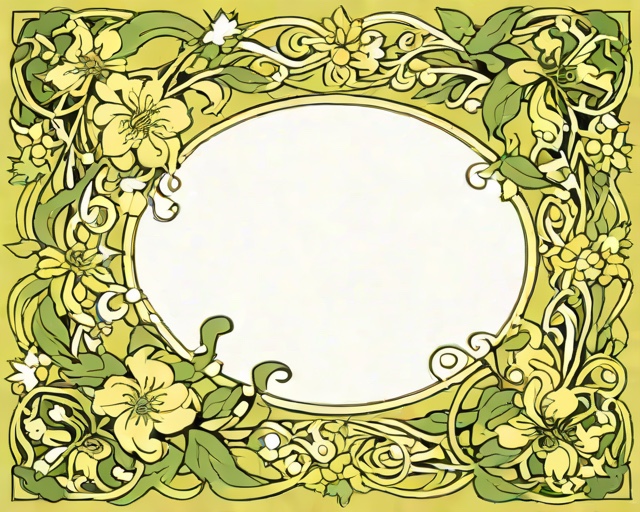
Category: Sympathy